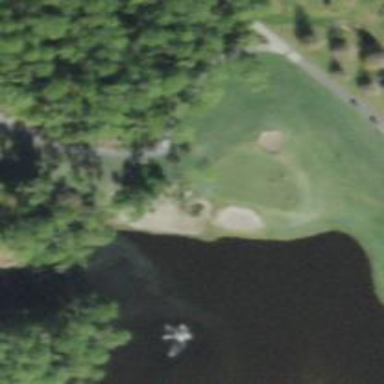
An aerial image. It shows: Golf hole.